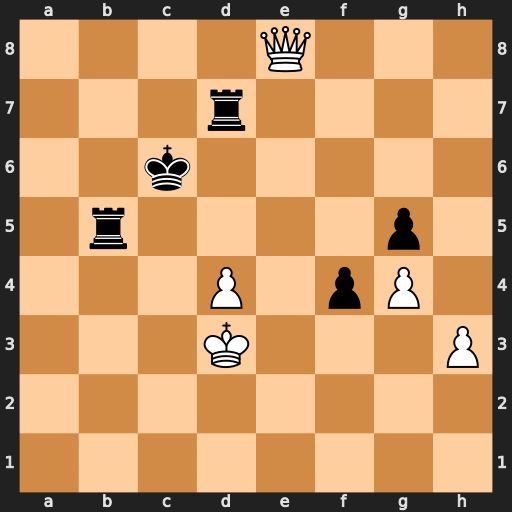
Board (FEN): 4Q3/3r4/2k5/1r4p1/3P1pP1/3K3P/8/8
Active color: w
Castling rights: -
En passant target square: -
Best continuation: Qc8+ Rc7 Qa6+